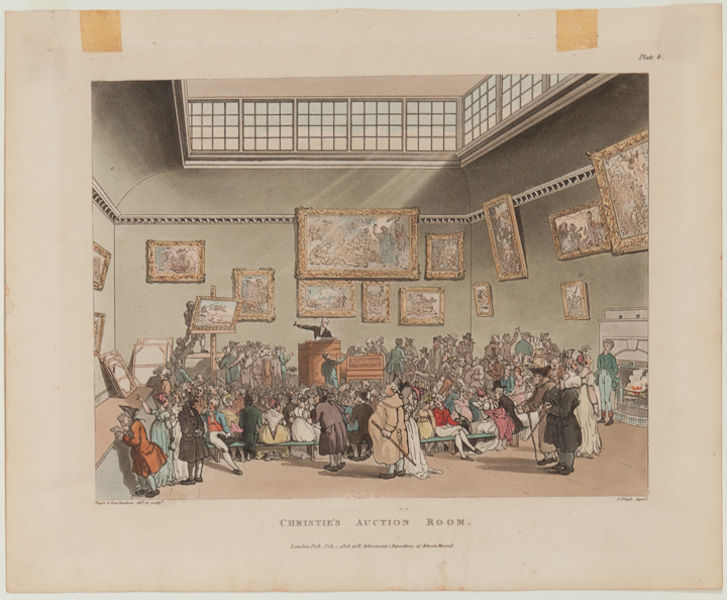
Titel: Christie's Auction Room, from The Microcosm of London
Künstler: Thomas Rowlandson
Standort: Amherst (Massachusetts, USA)
Institution: Mead Art Museum, Amherst College
Schlagwörter: menschen, licht, kamin, saal, audience, crowd, hall, hat, men, people, stockings, window, women, france, old, painting, room, talking, windows, looking, picture, pictures, print, druck, bänke, ausstellung, classic, classical, house, auktion, light, drawing, frame, coats, paintings, frames, fireplace, walls, watercolor, art, easel, gallery, museum, fire, book, colour, paint, rich, plate, artworks, exhibition, enlightenment, sale, auction, buying, selling, exhibit, works, muted, vintage, artwork, sun rays, high ceilings, lecture, skylight, fram, big room, revolutionary, art gallery, auction room, sallon, augtion, britian, christie's, auctioneer